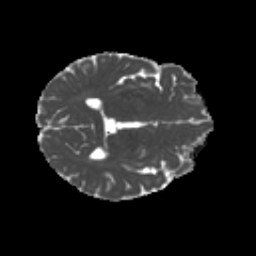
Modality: MD
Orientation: axial
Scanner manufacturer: siemens
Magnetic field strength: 3 T
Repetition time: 4.16 s
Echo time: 0.0806 s